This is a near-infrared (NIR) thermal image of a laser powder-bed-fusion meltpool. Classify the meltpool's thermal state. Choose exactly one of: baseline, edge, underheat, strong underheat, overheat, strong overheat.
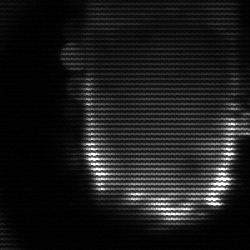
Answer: baseline